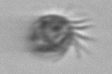
Label: Ciliophora